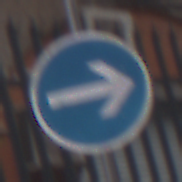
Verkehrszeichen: VorgeschriebeneFahrtrichtungHierRechts
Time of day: MorningAfternoon
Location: Outdoor (Urban)
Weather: Overcast
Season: NotSpecified
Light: Natural